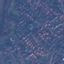
Land use / land cover: Residential